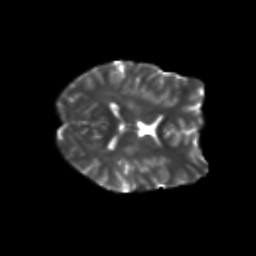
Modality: T2w
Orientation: axial
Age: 23
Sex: female
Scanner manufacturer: siemens
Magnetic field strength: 3 T
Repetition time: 3.5 s
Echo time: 0.113 s